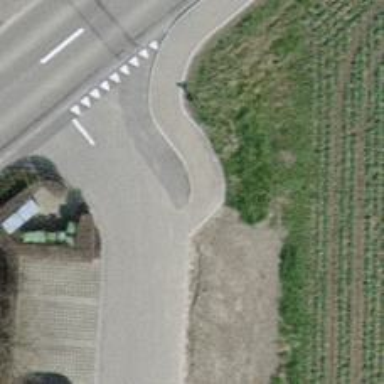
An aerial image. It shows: Kerb barrier.